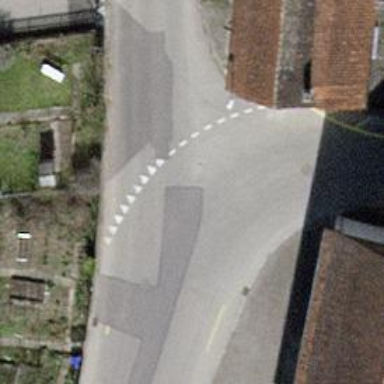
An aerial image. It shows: Road with "give way" sign.